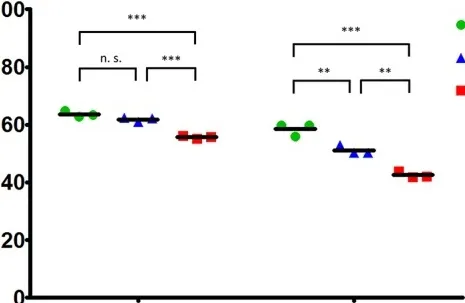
Analysis of proliferation.
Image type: pathology (immunostaining)